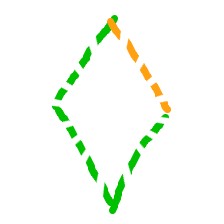
Shape: rhombus